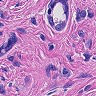
Metastatic tissue present: yes